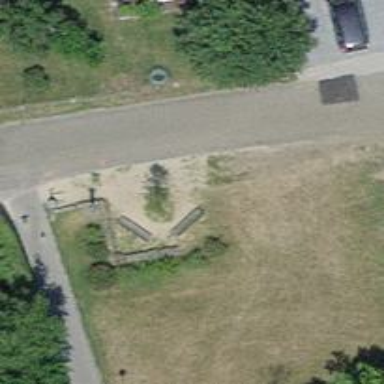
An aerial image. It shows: Bollard.